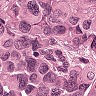
Metastatic tissue present: yes